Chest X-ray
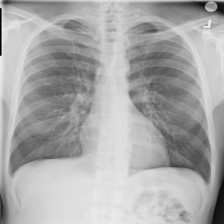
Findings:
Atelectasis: negative
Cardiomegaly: negative
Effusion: negative
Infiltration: negative
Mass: negative
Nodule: negative
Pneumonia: negative
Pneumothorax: negative
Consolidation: negative
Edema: negative
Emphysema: negative
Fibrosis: negative
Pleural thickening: negative
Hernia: negative